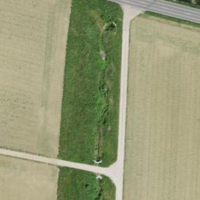
EUNIS habitat code: 25
Species observed at this site:
Oenothera glazioviana